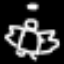
Label: angel